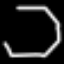
Label: octagon